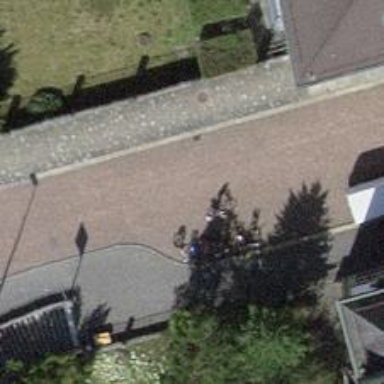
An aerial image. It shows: Residential road with cobblestone surface.